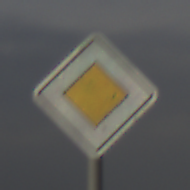
Verkehrszeichen: Vorfahrtsstrasse
Umgebung: Outdoor, Suburban
Tageszeit: SunriseSunset
Wetter: PartlyCloudy
Licht: Natural
Jahreszeit: NotSpecified
Kontrast: MediumContrast